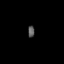
Tissue: skin
Cell type: T cells
Senescence score: 0.2865
Nuclear area (px): 78
Mean DAPI intensity: 83.679